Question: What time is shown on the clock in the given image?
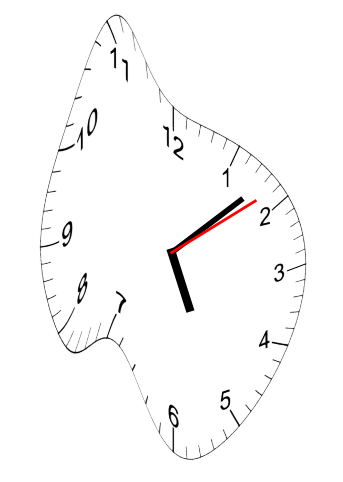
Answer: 05:08:09